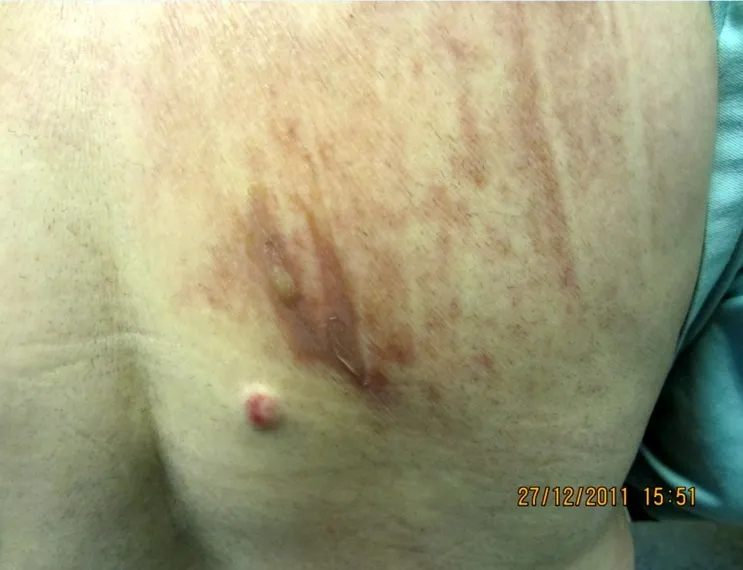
Photograph of the buttock burn site on the day of surgery.
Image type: medical_photograph (skin_photograph)